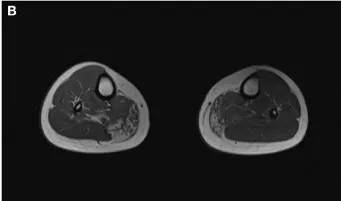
Magnetic resonance imaging (MRI) images of the patient. Muscle MRI shows the geographic distribution of muscular fatty infiltration. No muscle edema was seen in the proband (C, D).
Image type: radiology (mri)